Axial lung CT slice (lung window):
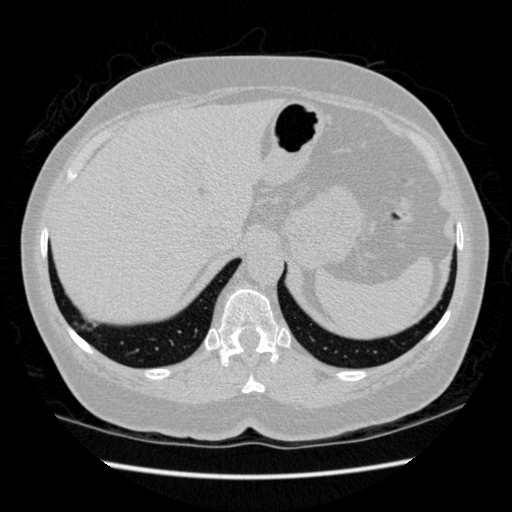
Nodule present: no